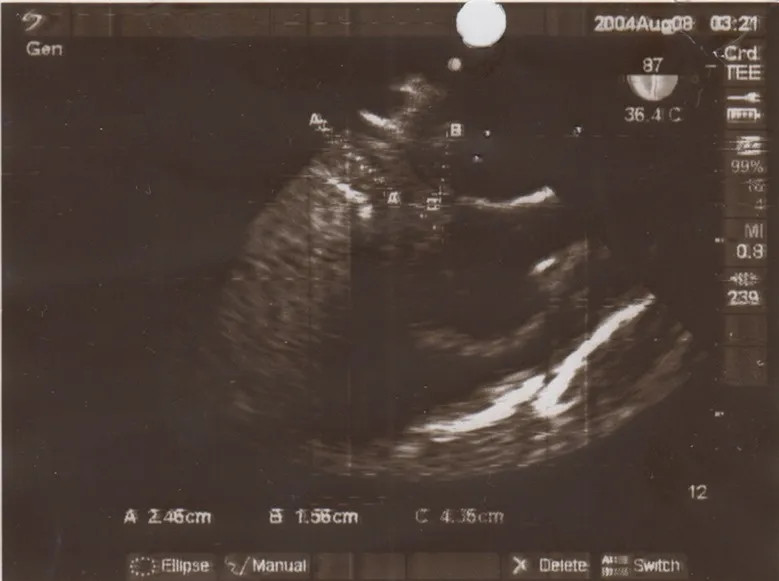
Echocardiography view showed thrombosis in the entrance to the inferior vena cava to the right atrium.
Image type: radiology (ultrasound)